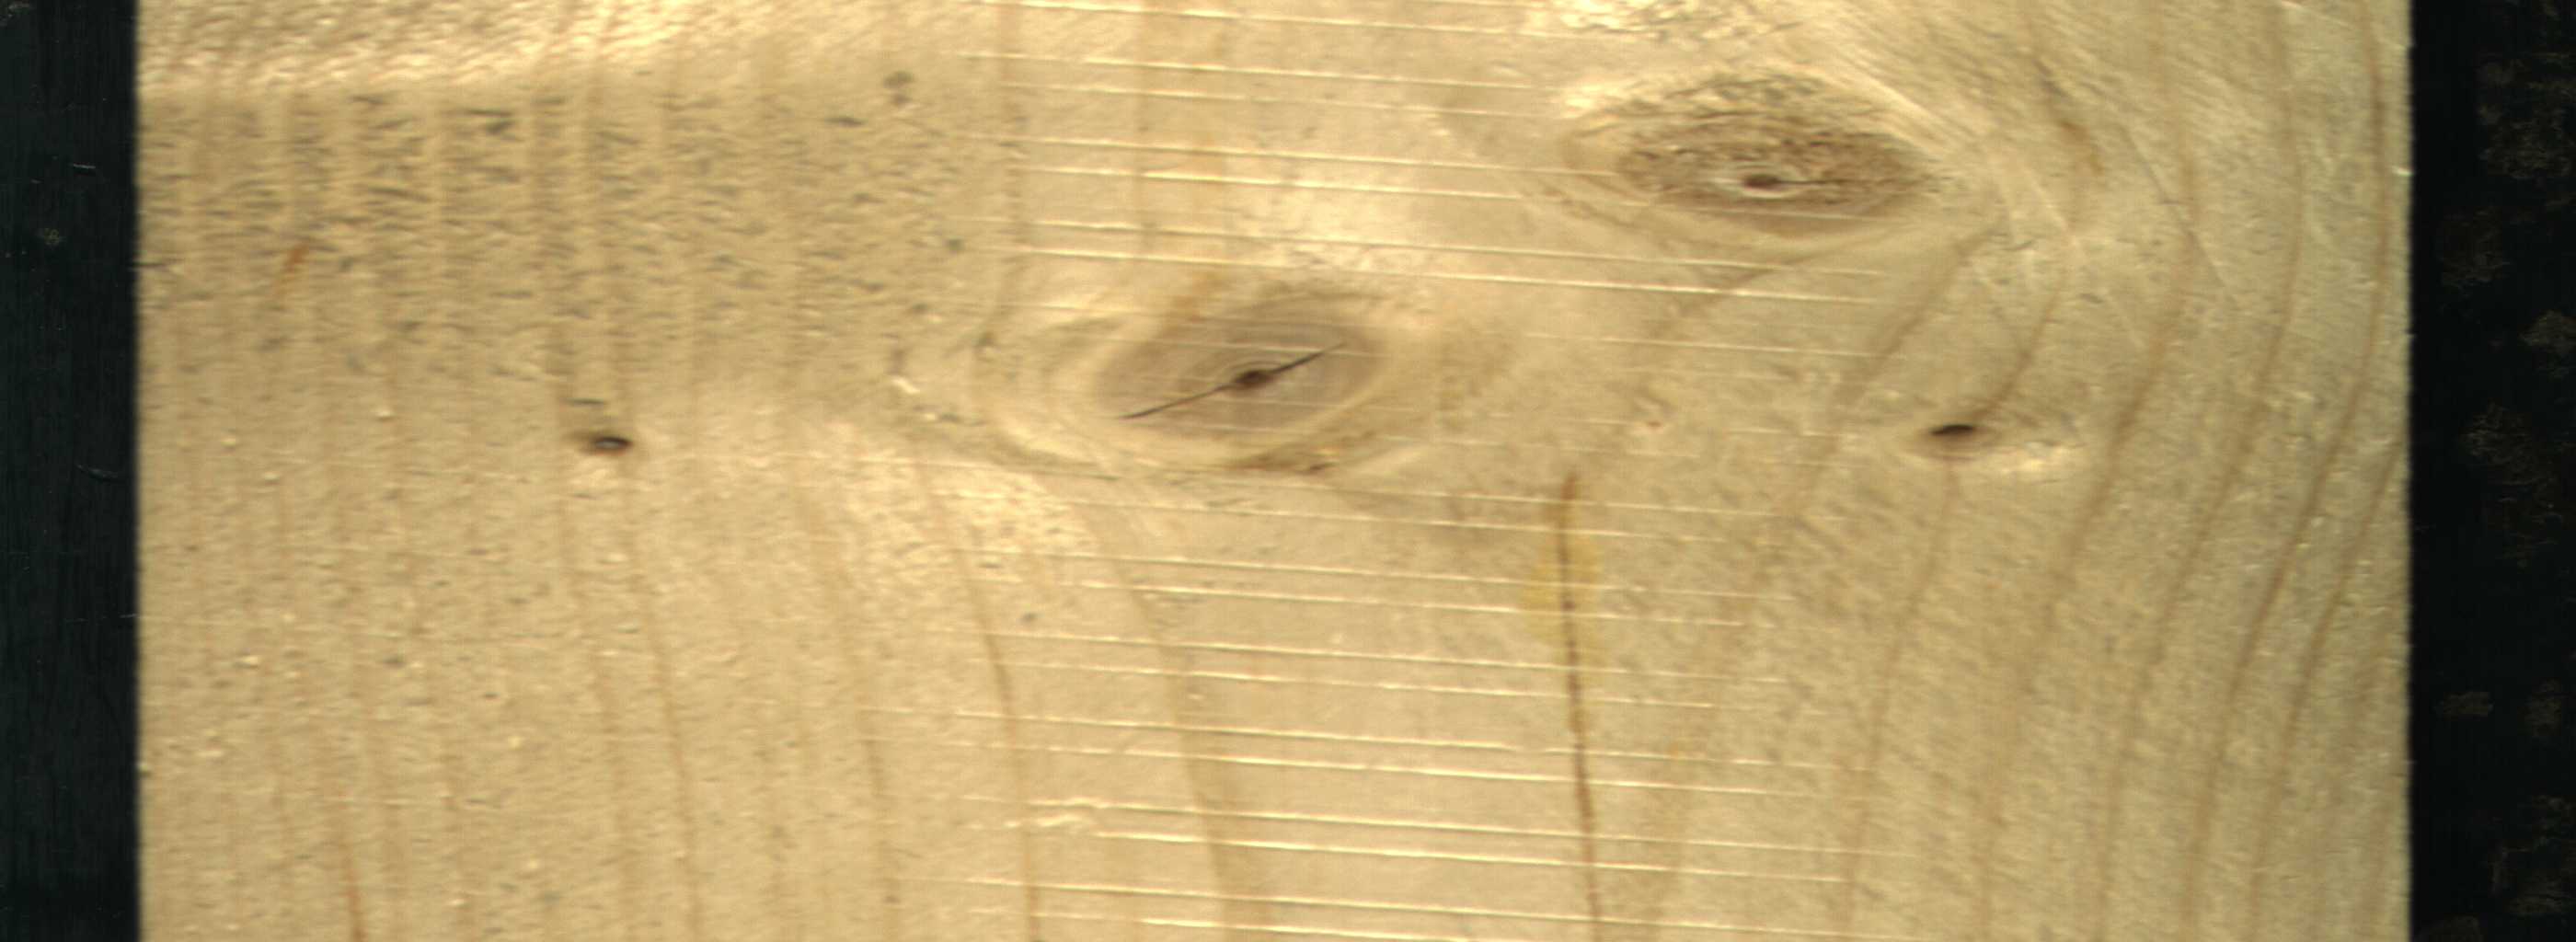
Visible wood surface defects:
knot_with_crack
Live_Knot
Live_Knot
Live_Knot